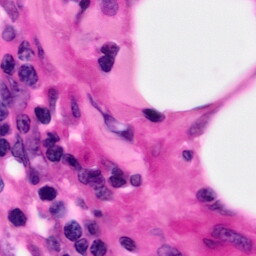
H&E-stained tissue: Pancreatic